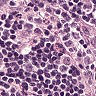
Metastatic tissue present: no